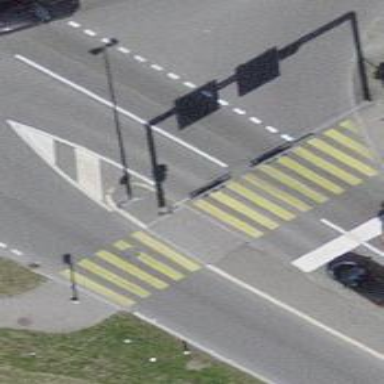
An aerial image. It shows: Crossing with traffic signals.